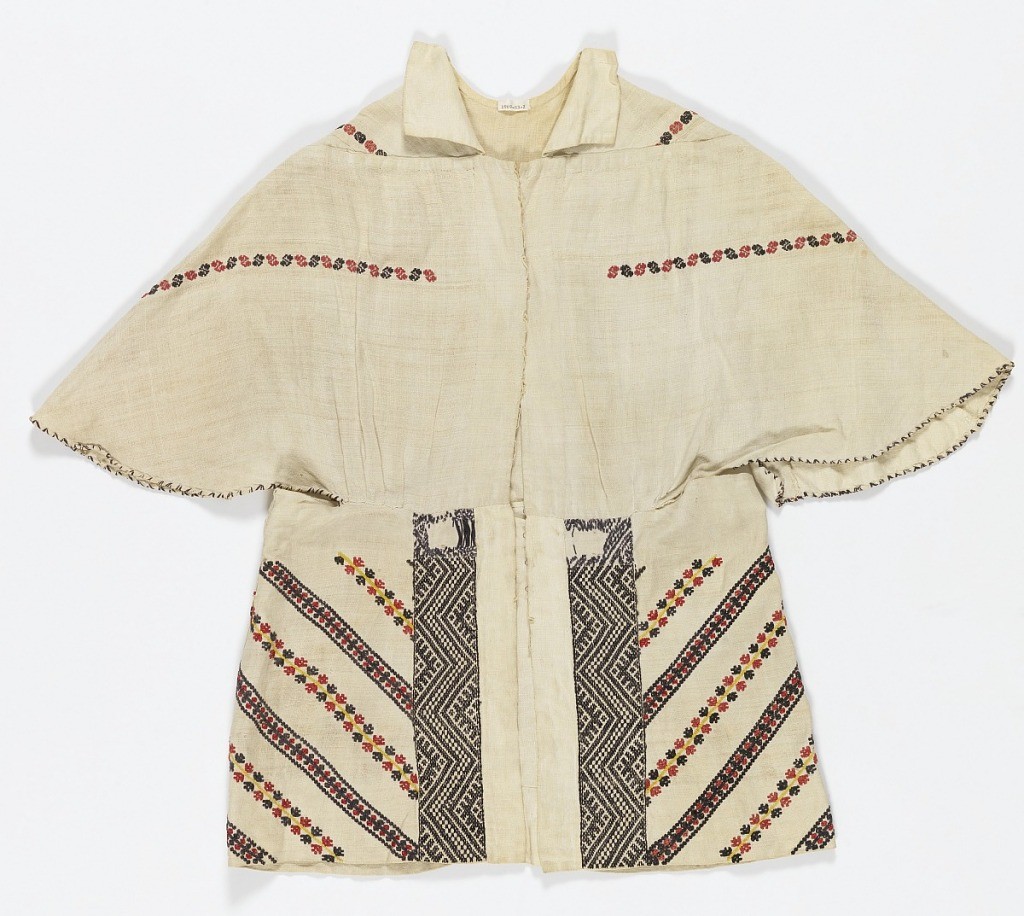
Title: Jacket
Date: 19th century
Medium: cotton on linen Technique: embroidered on plain weave
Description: Natural linen jacket with collar. Embroidered horizontal line of black and red S-shaped motifs at shoulders and chest. At bottom, two thick vertical bands of graphic black and white embroidery. Embroidered diagonal lines at either side in red, black and yellow.